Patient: sex M, age 57
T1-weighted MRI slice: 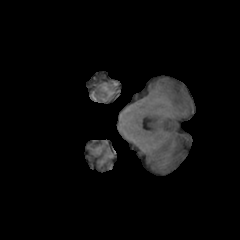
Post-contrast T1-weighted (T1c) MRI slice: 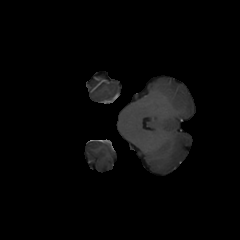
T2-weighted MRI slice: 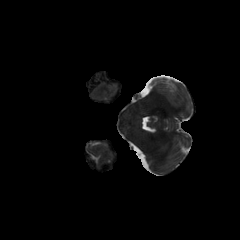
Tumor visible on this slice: yes
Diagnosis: Glioblastoma, IDH-wildtype
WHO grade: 4